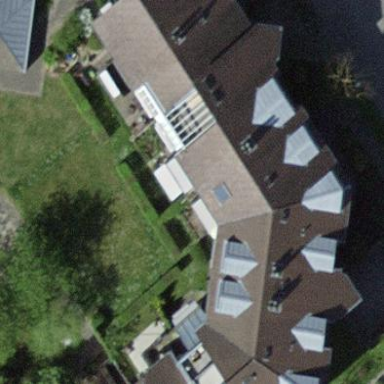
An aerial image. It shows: Gabled roof adorns the apartments building.